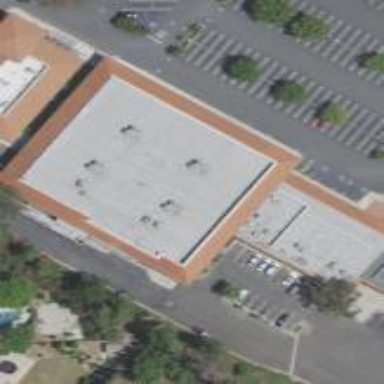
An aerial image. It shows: Retail building.